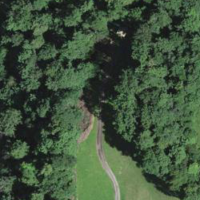
EUNIS habitat code: 44
Species observed at this site:
Daphne laureola